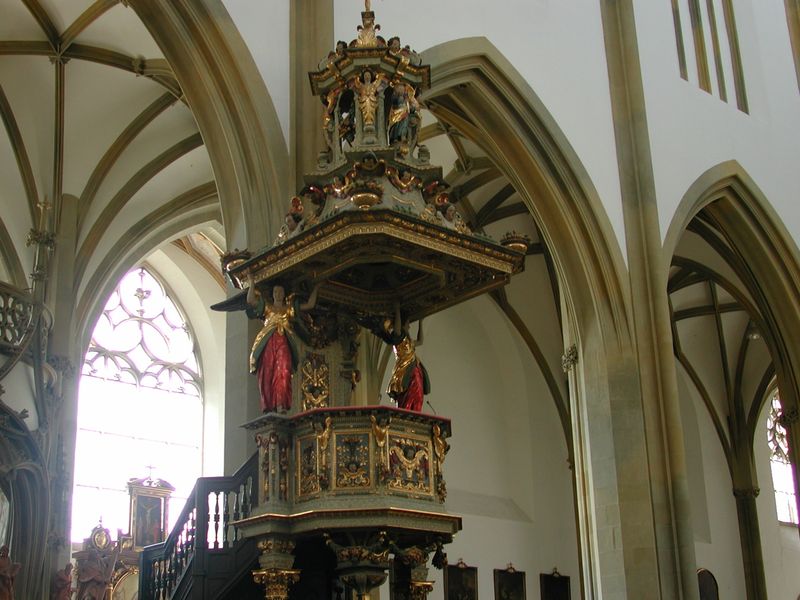
Titel: Kanzel
Künstler: Hans Degler
Standort: Augsburg, St. Ulrich und Afra (EU - D - B)
Schlagwörter: weiß, grün, fenster, licht, dach, rot, kirche, gold, gotik, engel, statue, treppe, detail, ornamente, innenansicht, bögen, gewölbe, schnitzerei, kirchenschiff, statuen, kanzel, spitzbogen, priester, predigt, baldachin, prunk, gothik, madonna, trägerin, kreuzbogen, prdigt, kirchensitz